Interaction volume radius: 5 \u00c5
Interaction volume height: 15 \u00c5
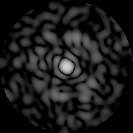
Disorder parameter: 0.8046